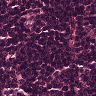
Metastatic tissue present: no